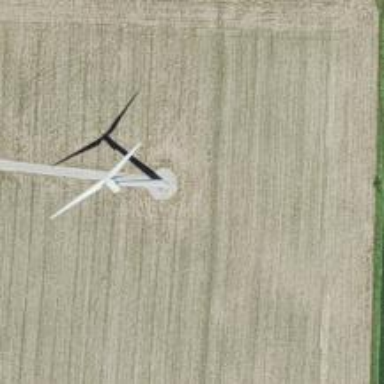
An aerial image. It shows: Wind generator using horizontal axis wind turbines.